Aerial crown-view tile of a tropical tree (Barro Colorado Island, Panama), acquired 20241216:
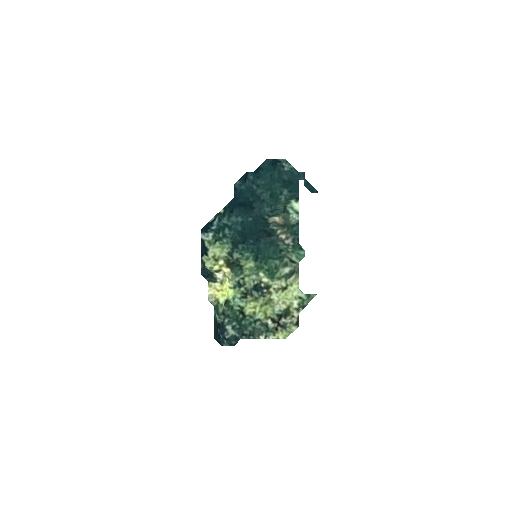
Species: Alseis blackiana
GBIF accepted scientific name: Alseis blackiana
Crown area: 21.308 m²